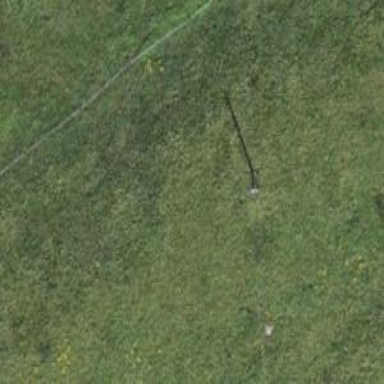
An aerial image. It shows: Minor power line.